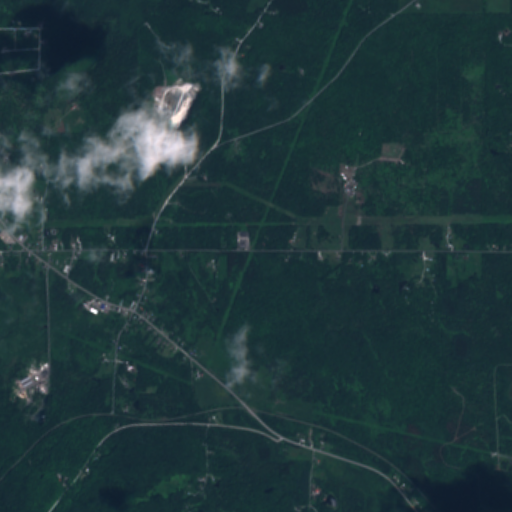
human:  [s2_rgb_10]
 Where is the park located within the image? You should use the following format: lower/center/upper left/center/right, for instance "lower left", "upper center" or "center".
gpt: The park is located in the center left of the image.
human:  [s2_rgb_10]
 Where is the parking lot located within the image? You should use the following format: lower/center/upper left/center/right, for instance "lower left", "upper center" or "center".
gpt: The parking lot is located in the center left of the image.
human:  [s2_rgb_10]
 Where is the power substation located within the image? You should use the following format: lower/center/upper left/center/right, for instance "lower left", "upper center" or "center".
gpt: The power substation is located in the center of the image.
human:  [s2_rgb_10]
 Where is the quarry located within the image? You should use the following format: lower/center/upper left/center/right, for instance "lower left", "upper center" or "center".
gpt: The quarry is located in the upper left of the image.
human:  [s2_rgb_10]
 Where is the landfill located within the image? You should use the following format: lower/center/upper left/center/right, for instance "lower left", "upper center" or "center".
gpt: There is no landfill in the image.